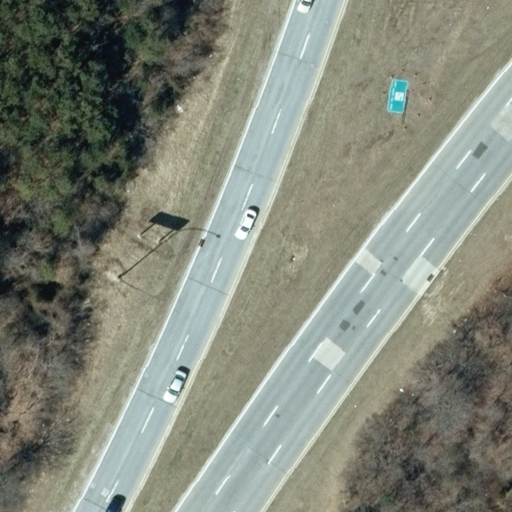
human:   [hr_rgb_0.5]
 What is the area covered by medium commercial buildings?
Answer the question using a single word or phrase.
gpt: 0m2

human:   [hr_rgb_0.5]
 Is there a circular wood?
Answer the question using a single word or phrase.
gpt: no

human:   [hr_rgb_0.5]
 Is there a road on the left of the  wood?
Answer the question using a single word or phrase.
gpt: yes

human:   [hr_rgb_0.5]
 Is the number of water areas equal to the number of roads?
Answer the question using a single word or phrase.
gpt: no

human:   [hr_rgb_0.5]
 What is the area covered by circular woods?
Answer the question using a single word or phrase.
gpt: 0m2

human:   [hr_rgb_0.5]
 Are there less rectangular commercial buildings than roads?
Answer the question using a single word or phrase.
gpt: yes

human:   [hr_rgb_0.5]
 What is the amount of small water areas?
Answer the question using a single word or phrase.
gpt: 0

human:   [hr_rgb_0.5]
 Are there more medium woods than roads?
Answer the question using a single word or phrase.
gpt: no

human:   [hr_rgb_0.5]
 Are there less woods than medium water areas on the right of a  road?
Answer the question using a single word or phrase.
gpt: no

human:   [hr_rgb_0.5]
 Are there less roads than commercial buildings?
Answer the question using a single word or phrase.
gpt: no

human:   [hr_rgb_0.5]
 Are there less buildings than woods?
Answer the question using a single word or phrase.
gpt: yes

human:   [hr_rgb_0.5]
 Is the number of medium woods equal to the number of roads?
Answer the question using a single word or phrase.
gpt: no

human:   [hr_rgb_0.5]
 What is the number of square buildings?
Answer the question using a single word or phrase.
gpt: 0

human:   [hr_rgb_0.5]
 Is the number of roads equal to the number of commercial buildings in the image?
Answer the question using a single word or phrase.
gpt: no

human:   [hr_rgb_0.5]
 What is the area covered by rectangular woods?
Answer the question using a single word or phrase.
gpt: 6505m2

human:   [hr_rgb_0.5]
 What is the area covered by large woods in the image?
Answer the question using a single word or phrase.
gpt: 6505m2

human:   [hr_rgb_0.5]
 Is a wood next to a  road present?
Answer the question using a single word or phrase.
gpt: yes

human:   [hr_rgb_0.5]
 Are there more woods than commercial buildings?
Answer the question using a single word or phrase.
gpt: yes

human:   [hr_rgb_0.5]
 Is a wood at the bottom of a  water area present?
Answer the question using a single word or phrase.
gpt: no

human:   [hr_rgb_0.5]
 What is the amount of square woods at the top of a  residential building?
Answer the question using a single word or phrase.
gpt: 0

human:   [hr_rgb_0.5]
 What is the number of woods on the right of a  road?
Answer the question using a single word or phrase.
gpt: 1

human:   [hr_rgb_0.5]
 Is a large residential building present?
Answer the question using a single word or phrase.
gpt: no

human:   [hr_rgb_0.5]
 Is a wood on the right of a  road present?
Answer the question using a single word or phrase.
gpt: yes

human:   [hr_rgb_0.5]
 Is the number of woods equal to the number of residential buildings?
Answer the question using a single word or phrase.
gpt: no

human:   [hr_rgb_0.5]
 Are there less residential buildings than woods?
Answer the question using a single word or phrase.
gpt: yes

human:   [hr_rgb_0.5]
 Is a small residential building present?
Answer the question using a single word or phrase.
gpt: no

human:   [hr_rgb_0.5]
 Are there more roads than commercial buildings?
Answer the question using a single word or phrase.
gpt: yes

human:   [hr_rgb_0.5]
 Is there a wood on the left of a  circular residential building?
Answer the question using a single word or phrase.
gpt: no

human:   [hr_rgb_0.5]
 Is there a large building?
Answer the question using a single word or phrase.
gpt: no

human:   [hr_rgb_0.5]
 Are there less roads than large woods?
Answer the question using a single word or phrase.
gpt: no

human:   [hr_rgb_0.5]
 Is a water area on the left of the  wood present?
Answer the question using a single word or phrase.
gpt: no

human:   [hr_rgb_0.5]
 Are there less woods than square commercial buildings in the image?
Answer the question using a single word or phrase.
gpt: no

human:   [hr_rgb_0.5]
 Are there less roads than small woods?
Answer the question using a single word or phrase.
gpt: no

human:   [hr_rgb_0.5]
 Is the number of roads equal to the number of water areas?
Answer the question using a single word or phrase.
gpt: no

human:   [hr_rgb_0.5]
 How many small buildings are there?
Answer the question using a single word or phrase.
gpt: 0

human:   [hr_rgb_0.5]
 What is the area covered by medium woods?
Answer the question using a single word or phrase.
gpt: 0m2